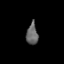
Tissue: lung
Cell type: Others
Senescence score: 0.2348
Nuclear area (px): 241
Mean DAPI intensity: 101.544